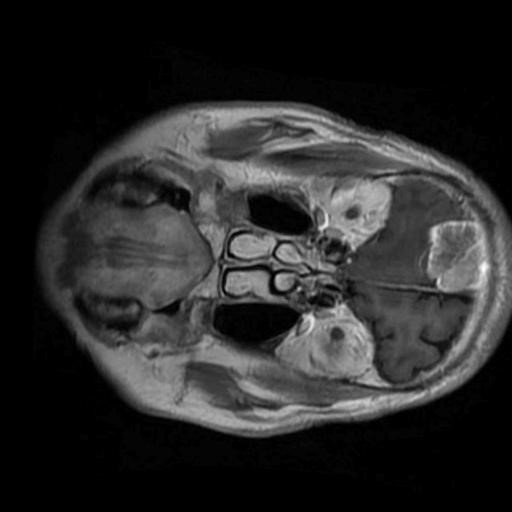
Label: brain_menin